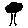
Label: tree